Interaction volume radius: 10 \u00c5
Interaction volume height: 45 \u00c5
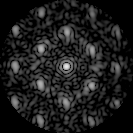
Disorder parameter: 0.4668